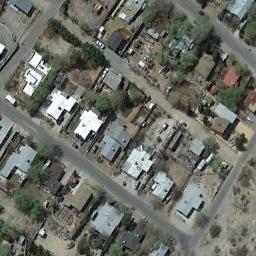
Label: medium_residential